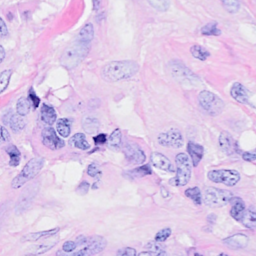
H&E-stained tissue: Breast